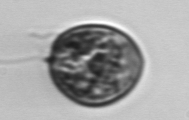
Label: Prorocentrum